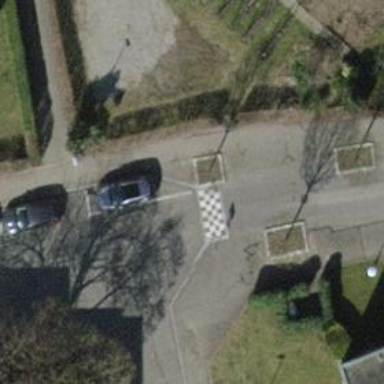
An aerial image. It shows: Asphalt road designated as living street.